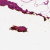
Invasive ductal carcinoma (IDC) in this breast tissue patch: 0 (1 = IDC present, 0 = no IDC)